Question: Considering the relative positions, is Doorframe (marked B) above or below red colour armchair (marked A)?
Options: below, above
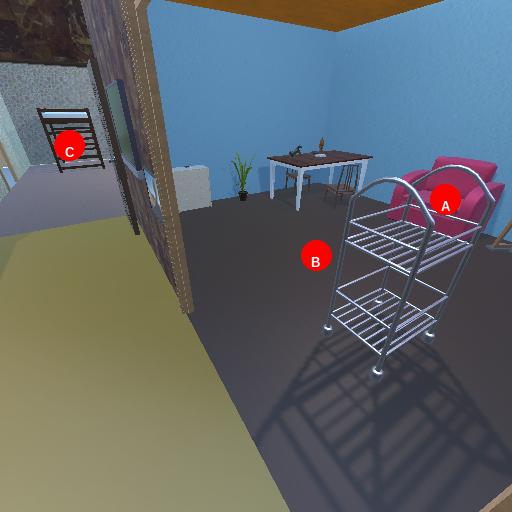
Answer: below